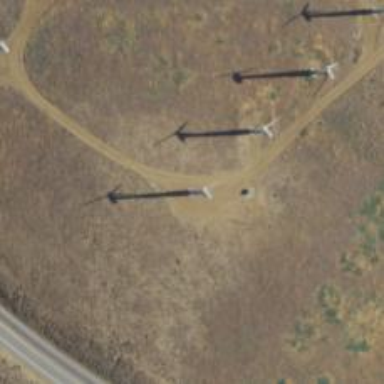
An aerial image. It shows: Wind power generator employing wind turbines.